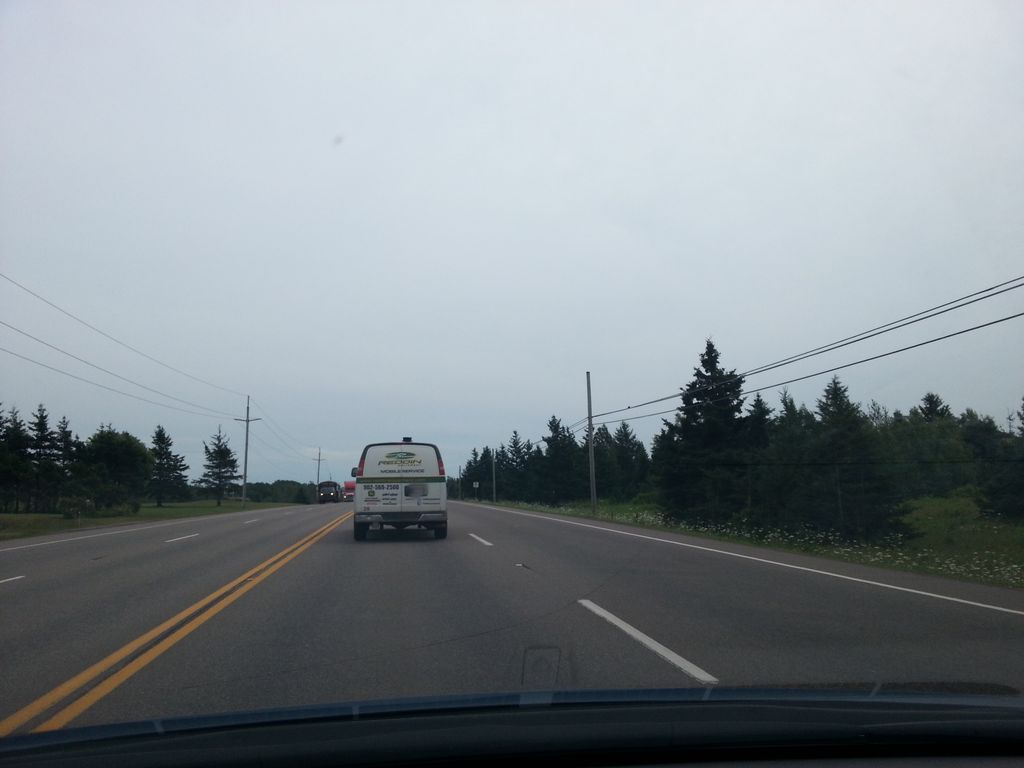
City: charlottetown